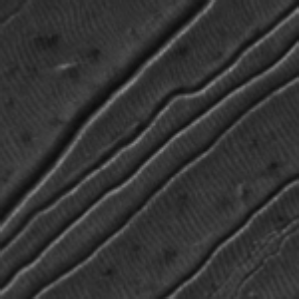
Label: frost